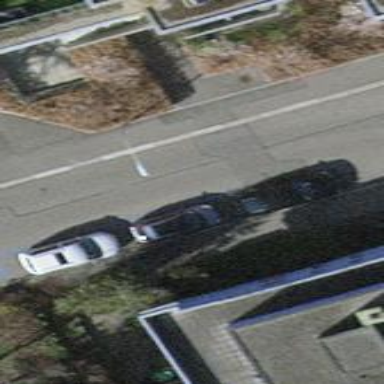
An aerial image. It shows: Parking lane for vehicles.